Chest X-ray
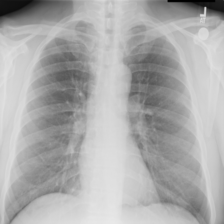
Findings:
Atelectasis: negative
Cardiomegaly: negative
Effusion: negative
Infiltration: negative
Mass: negative
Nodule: negative
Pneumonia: negative
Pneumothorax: negative
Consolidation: negative
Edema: negative
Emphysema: negative
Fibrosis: negative
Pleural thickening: negative
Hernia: negative